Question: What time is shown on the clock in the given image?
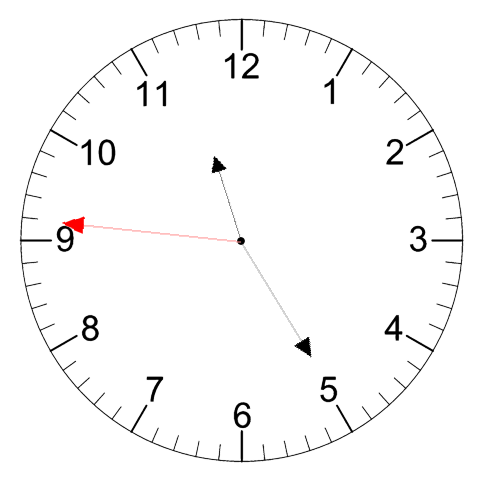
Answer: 11:24:46